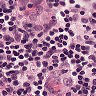
Metastatic tissue present: no